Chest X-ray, PA view. Patient: 46 years old, sex F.
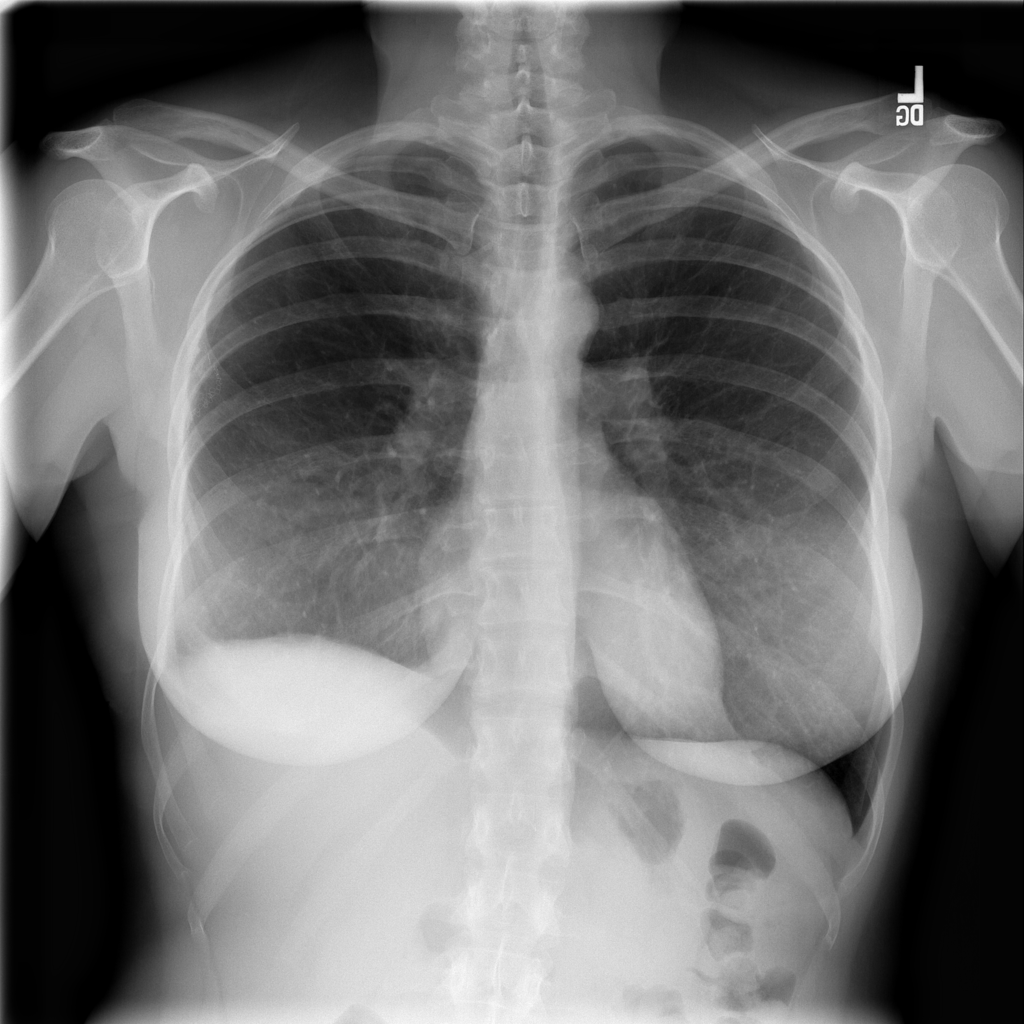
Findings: No Finding